Breast ultrasound image
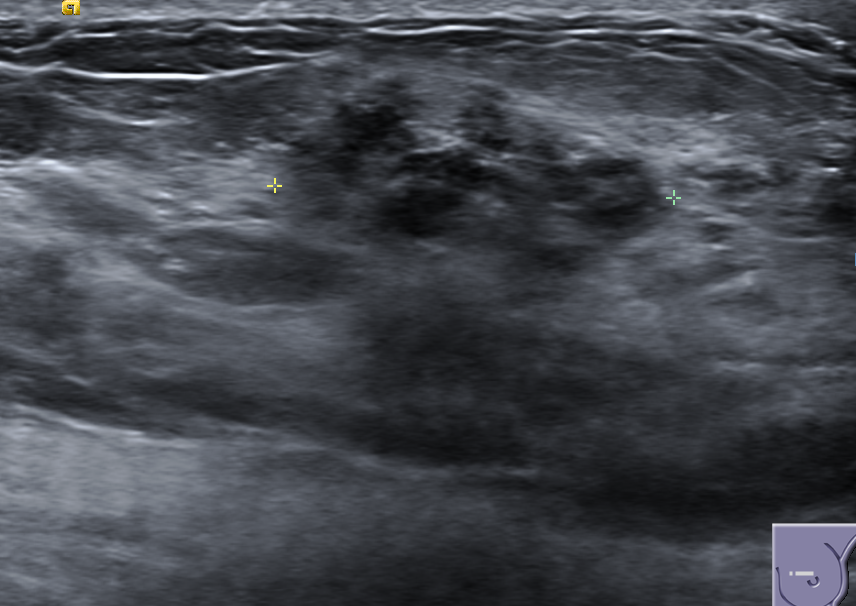
Diagnosis: malignant